Interaction volume radius: 5 \u00c5
Interaction volume height: 25 \u00c5
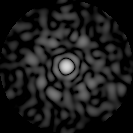
Disorder parameter: 0.7951